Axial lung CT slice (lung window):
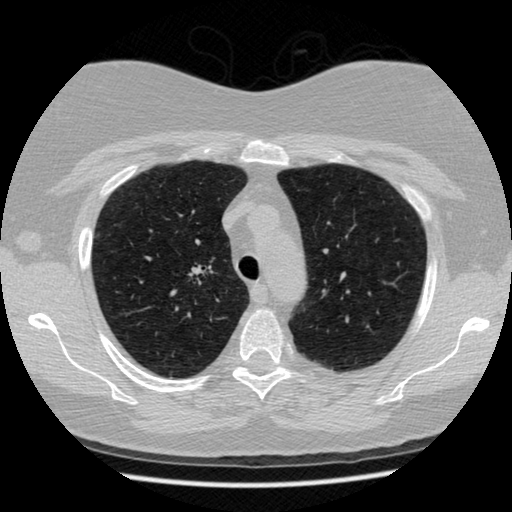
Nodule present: no